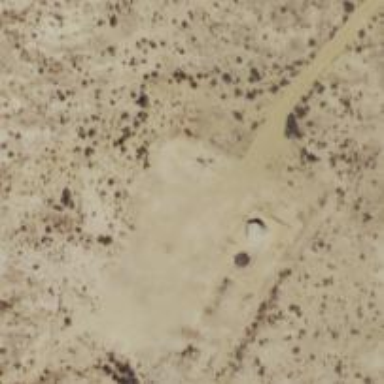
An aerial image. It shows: Storage tank with man-made structure.